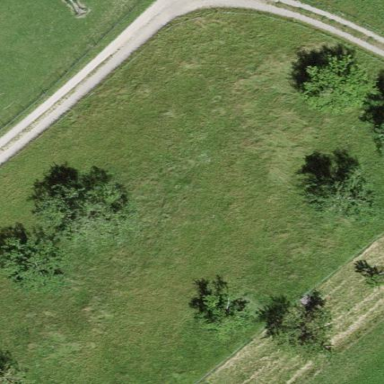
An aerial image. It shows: Orchard.